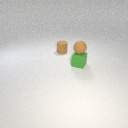
small green rubber cube in front of small brown rubber cylinder